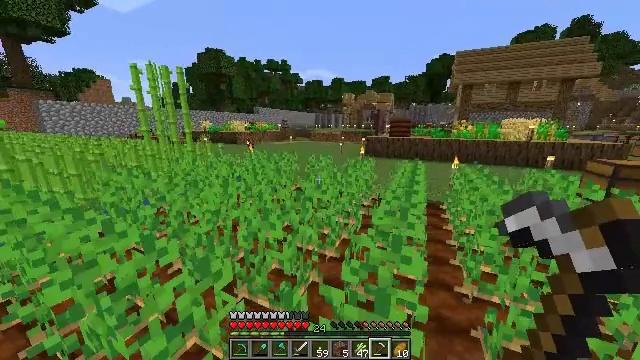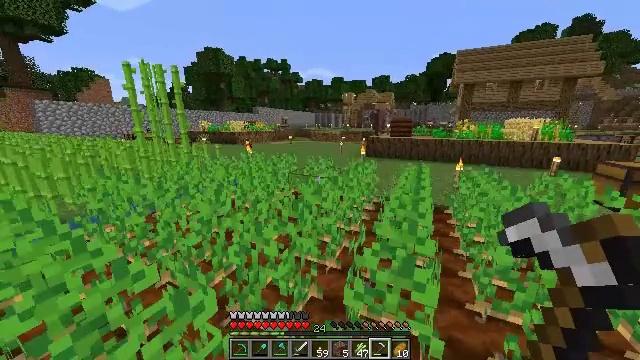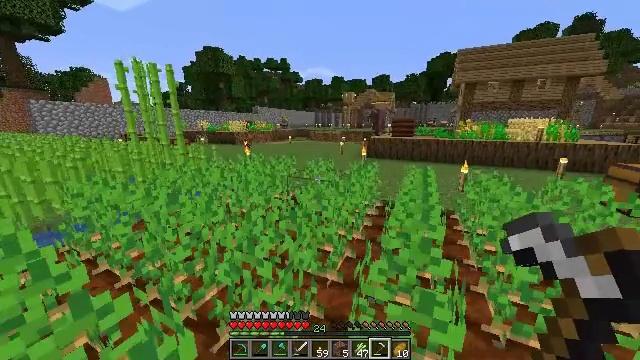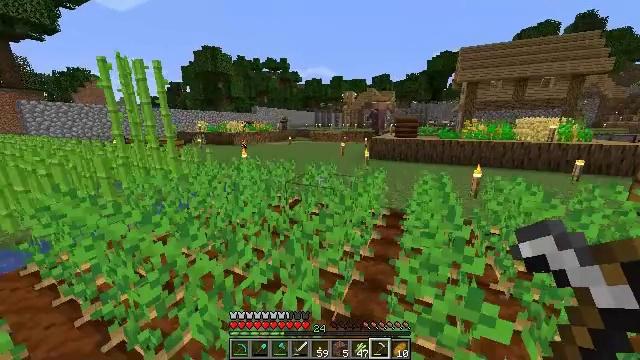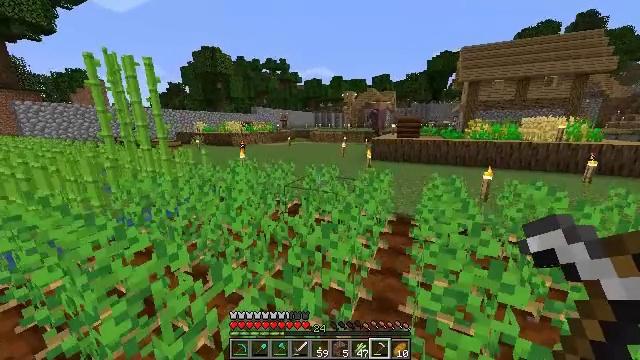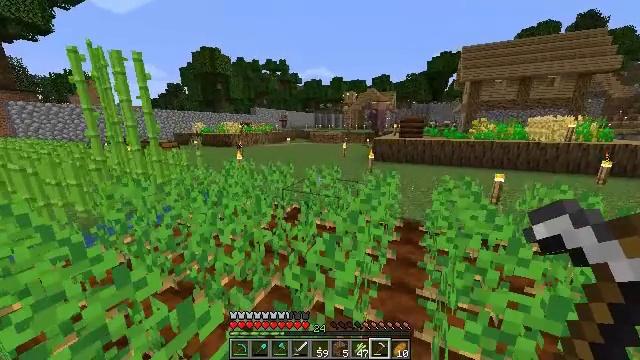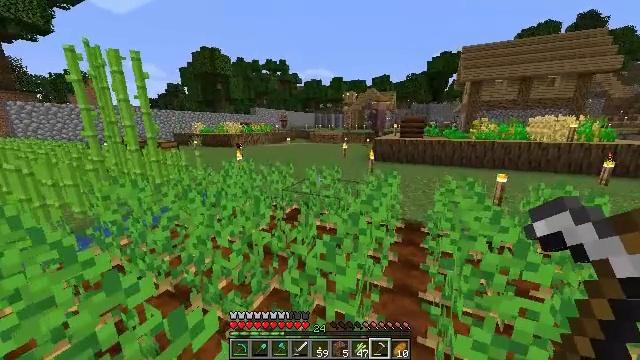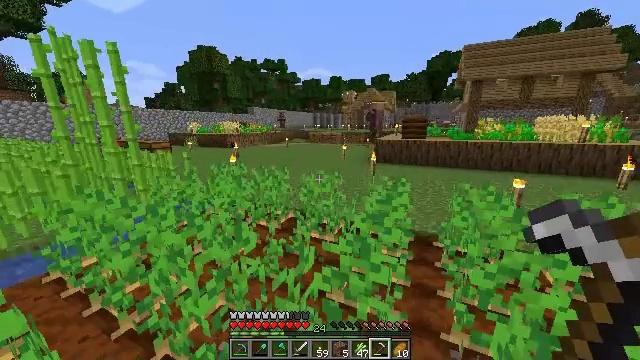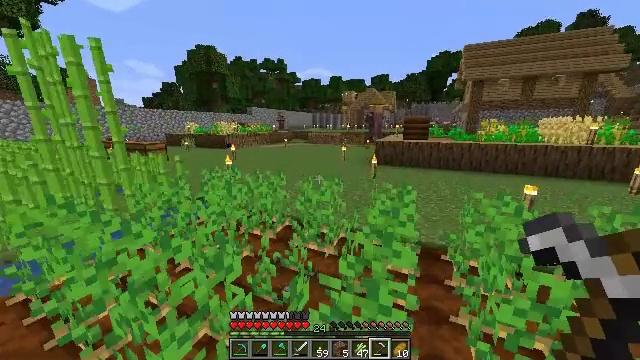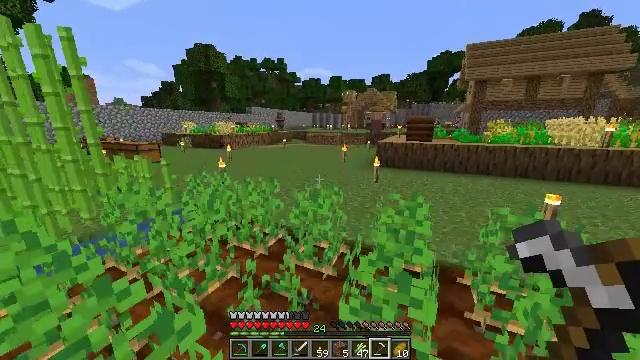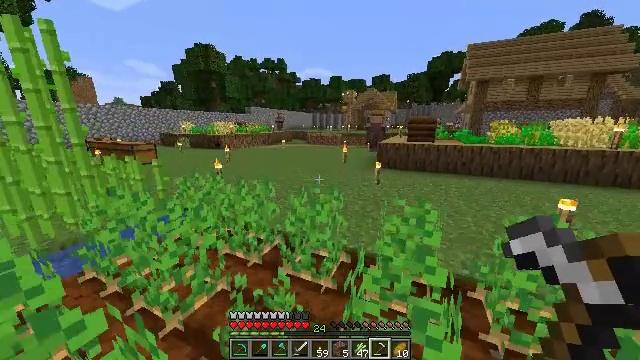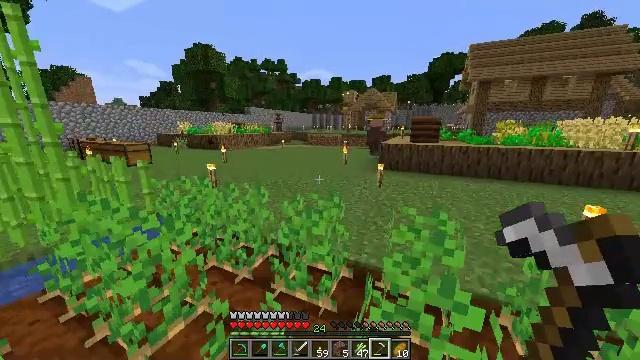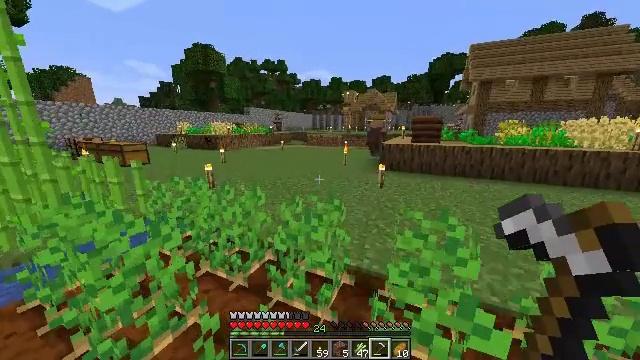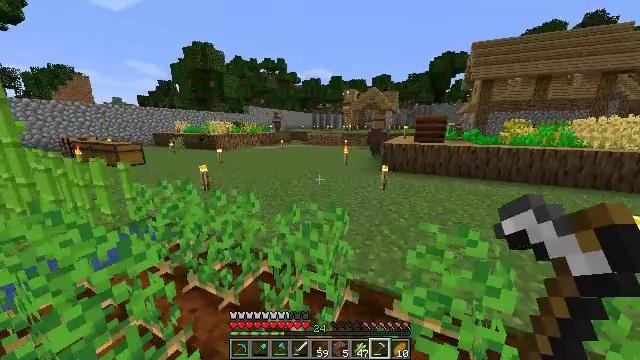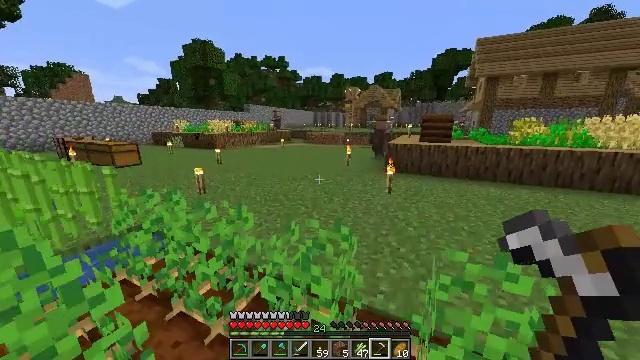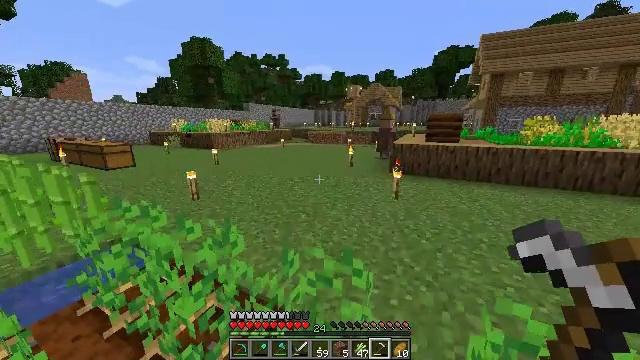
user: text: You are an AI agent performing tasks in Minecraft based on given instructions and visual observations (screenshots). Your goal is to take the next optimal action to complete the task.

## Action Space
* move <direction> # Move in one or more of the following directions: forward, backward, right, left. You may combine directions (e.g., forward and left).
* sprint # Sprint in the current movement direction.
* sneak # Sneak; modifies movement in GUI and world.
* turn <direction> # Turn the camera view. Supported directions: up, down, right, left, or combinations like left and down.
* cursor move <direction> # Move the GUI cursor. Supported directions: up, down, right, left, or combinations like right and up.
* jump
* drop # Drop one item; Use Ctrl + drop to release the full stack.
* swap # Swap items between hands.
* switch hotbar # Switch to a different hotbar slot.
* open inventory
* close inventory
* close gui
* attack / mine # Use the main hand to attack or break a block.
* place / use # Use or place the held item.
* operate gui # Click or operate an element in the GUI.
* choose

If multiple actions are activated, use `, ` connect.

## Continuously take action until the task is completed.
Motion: motion action
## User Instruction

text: Utilize the crafting table to make paper.
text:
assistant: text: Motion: move forward, sprint
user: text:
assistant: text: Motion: move forward, sprint
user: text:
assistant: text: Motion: move forward, sprint
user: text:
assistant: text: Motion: move forward, sprint
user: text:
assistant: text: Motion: move forward, sprint
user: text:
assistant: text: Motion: move forward, sprint
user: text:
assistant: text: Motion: move forward, sprint
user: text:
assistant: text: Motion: move forward, sprint
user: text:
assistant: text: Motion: move forward, sprint
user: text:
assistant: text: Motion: move forward, sprint
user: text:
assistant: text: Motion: move forward, sprint
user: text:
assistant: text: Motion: move forward, sprint
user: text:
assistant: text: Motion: move forward, sprint
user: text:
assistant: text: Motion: move forward, sprint
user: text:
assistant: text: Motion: move forward, sprint
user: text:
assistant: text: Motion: move forward, sprint
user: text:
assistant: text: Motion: move forward, sprint
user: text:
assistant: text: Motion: move forward, sprint
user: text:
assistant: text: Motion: move forward, sprint
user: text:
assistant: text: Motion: move forward, sprint, turn left
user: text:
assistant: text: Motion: move forward, sprint, turn left
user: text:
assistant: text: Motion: move forward, sprint, turn left
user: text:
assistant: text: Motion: move forward, sprint, turn left
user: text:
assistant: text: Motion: move forward, sprint, turn left
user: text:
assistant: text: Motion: move forward, sprint, turn left
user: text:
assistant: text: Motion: move forward, sprint
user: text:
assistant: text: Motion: move forward, sprint
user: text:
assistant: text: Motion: move forward, sprint
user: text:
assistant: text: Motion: move forward, sprint
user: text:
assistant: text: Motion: move forward, sprint